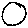
Label: circle